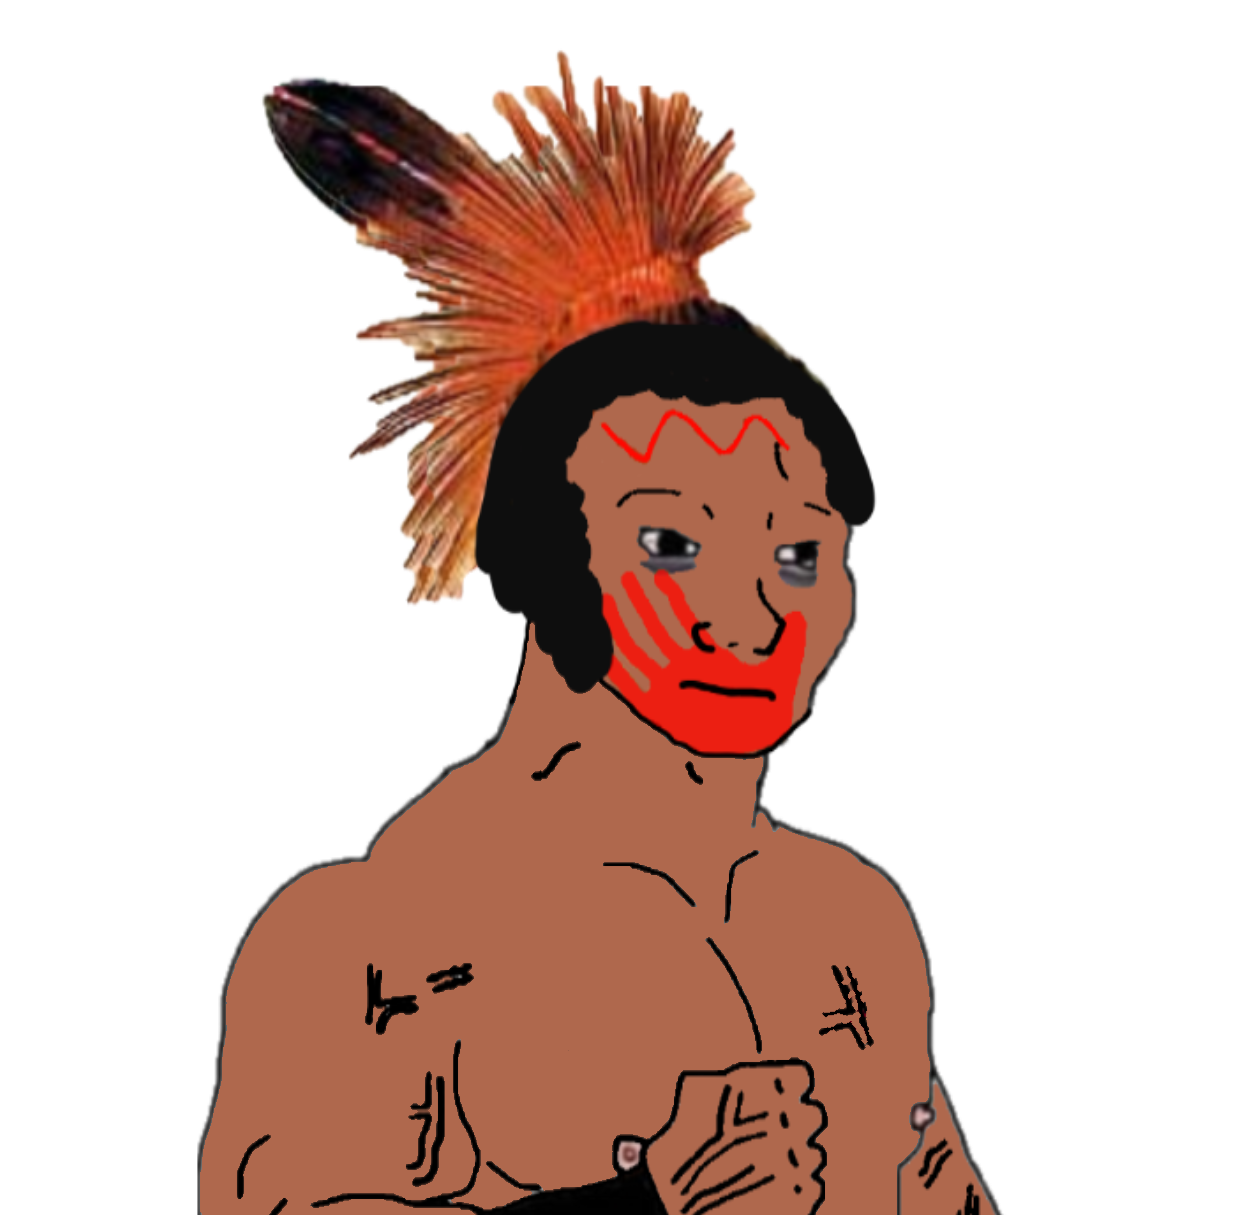
Label: 5_Stronkjak